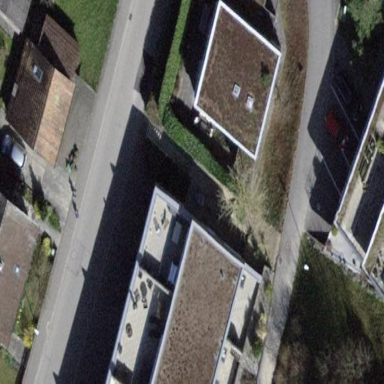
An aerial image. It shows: Residential building.